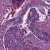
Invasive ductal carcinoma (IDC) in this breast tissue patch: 0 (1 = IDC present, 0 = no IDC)